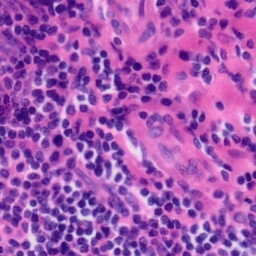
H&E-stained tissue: Tonsil